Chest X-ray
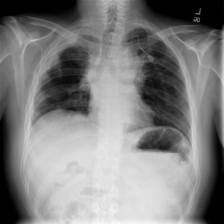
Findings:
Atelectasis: negative
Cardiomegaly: negative
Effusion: negative
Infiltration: positive
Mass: negative
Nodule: negative
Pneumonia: negative
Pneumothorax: negative
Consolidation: negative
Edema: negative
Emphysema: negative
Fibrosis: negative
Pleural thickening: negative
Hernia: negative